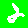
Digit: 2